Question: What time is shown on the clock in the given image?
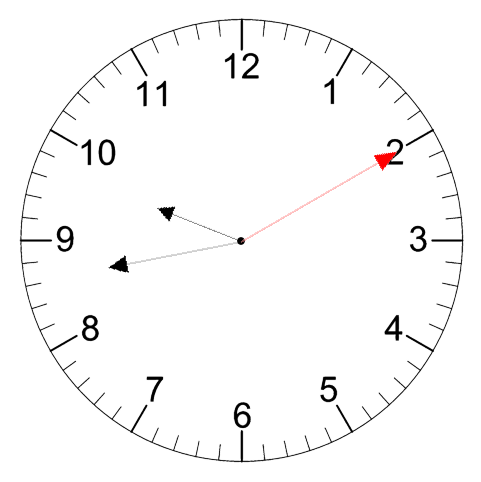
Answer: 09:43:10